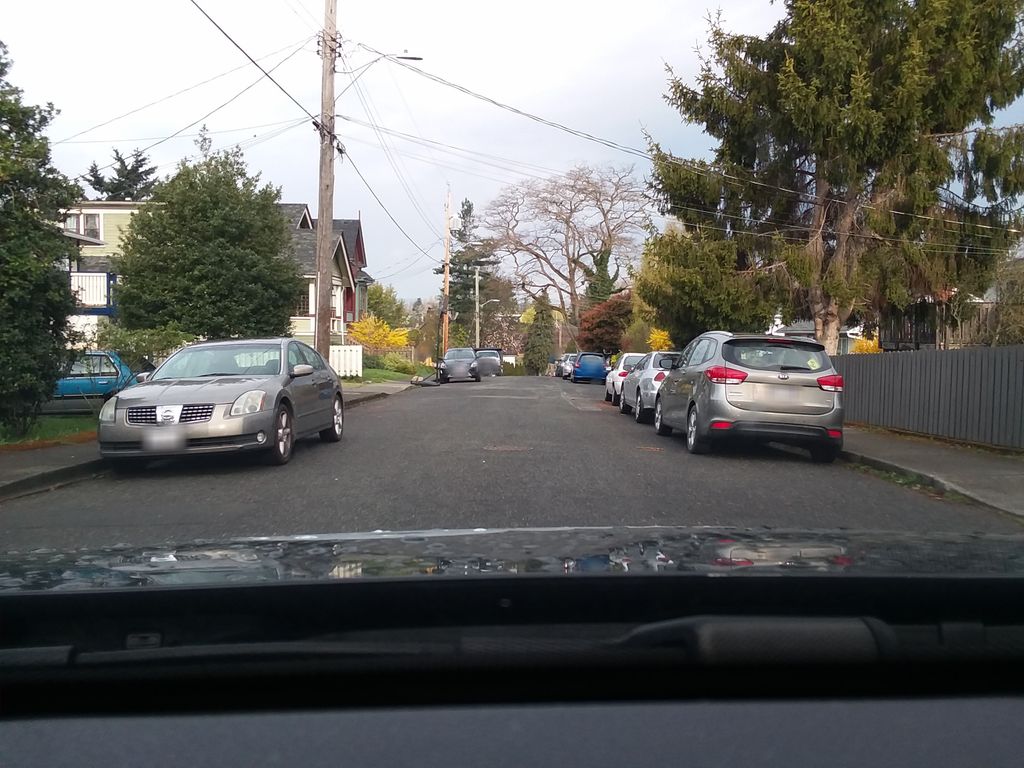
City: victoria